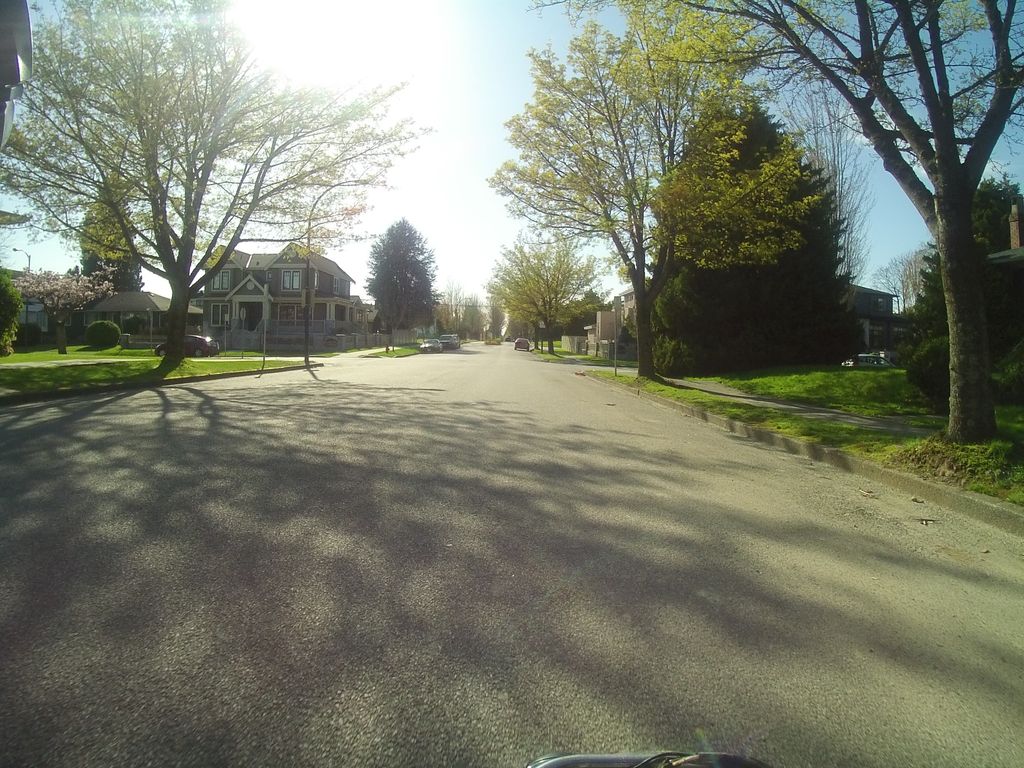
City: vancouver